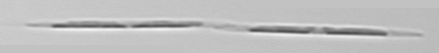
Label: Pseudo-nitzschia